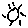
Label: sun